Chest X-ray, PA view. Patient: 70 years old, sex M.
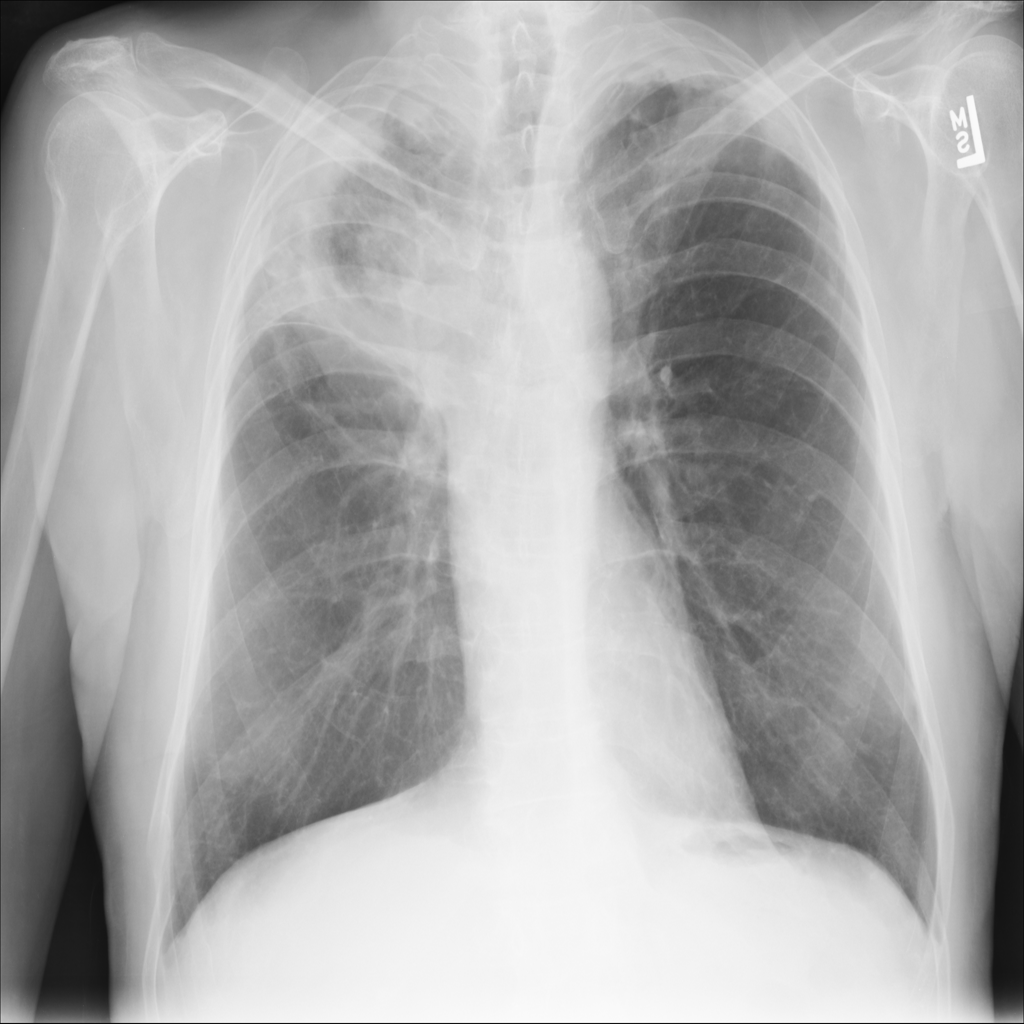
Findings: Emphysema, Mass, Pleural_Thickening